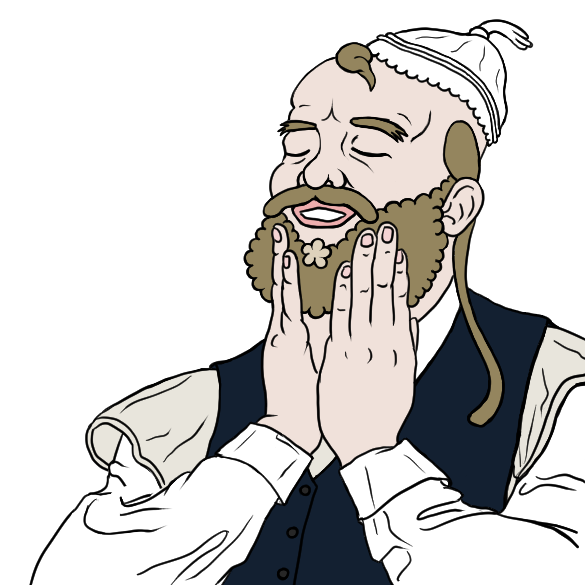
Label: 5_Feels_Good